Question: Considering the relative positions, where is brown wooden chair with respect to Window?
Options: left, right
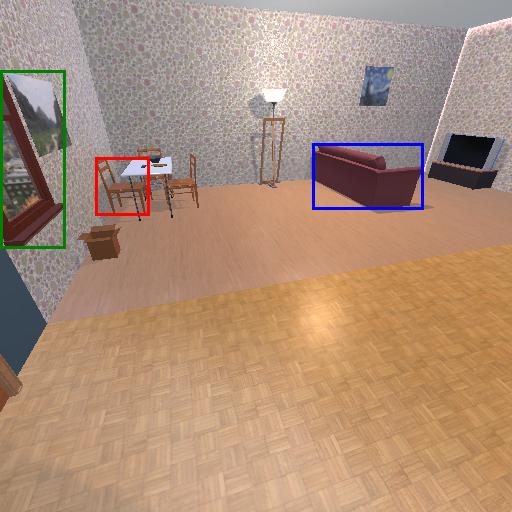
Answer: left